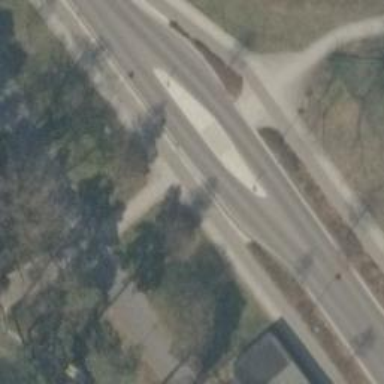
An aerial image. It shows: Crossing with traffic island that serves as traffic calming measure.